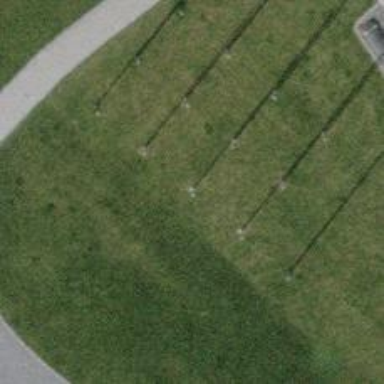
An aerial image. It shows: Flagpole which is man-made.